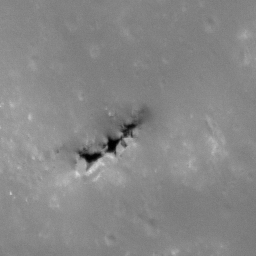
Pit: Copernicus 6b
Host crater: Copernicus
Host type: impact_melt
Lunar coordinates: latitude 10.105, longitude 339.995